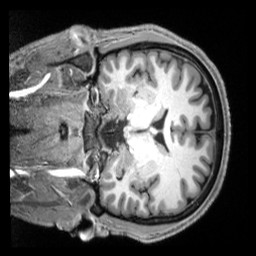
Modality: T1w
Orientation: coronal
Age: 28
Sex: male
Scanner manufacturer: siemens
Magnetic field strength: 3 T
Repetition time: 2.3 s
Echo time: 0.00229 s